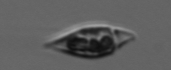
Label: Amphidinium